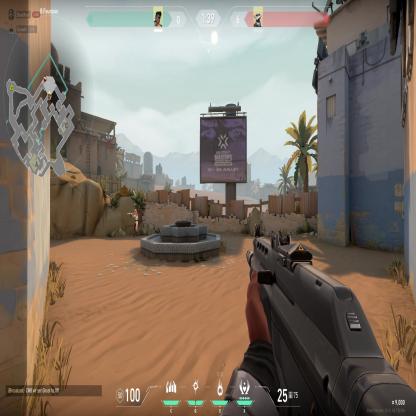
Label: enemy